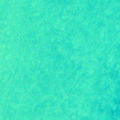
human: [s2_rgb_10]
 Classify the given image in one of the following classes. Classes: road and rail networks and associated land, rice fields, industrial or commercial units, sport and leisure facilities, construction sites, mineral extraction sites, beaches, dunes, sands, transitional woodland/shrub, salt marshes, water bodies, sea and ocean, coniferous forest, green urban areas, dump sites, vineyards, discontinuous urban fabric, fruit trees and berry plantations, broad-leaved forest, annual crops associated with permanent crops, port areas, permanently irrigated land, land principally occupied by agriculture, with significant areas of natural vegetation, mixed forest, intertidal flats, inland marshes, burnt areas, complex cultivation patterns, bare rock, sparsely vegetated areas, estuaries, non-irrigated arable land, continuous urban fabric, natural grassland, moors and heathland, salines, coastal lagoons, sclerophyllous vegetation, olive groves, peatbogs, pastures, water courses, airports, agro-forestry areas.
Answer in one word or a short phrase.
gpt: sea and ocean